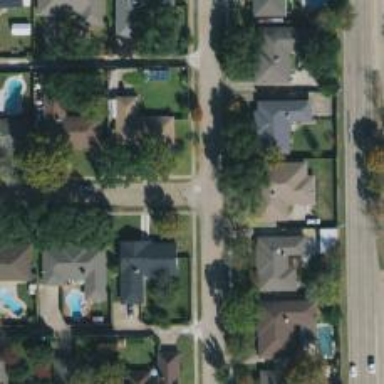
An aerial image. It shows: Residential road.